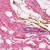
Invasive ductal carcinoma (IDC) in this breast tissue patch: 0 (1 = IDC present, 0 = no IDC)